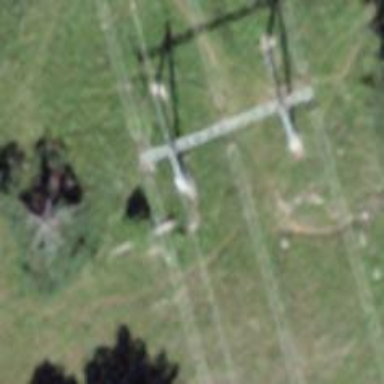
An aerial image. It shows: Tower with H-frame design.